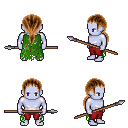
a pixel art fantasy rpg character, male body template, dark elf, purple skin, green tattered cape, red pants, brown ponytail hairstyle, spear, four views (front, back, left, right), 2x2 character sprite sheet, small pixel art, hard edges, no anti-aliasing